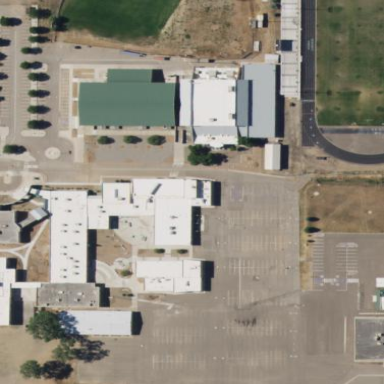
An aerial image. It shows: School building.